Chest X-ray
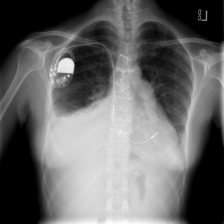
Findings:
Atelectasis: positive
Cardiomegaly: negative
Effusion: positive
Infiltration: positive
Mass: negative
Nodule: negative
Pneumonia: negative
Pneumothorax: negative
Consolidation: negative
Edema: negative
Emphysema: negative
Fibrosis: negative
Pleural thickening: negative
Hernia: negative